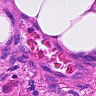
Metastatic tissue present: no